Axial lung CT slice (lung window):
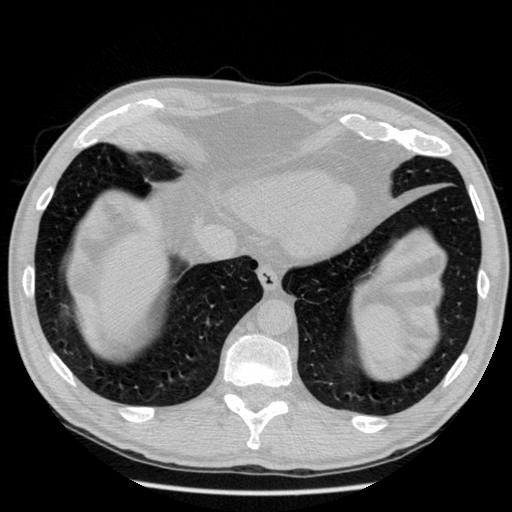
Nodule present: no